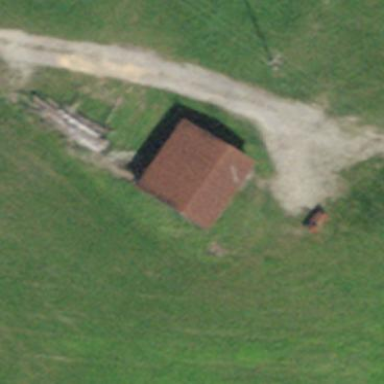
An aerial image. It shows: Cabin.